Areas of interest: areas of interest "Specialty Commercial Street"
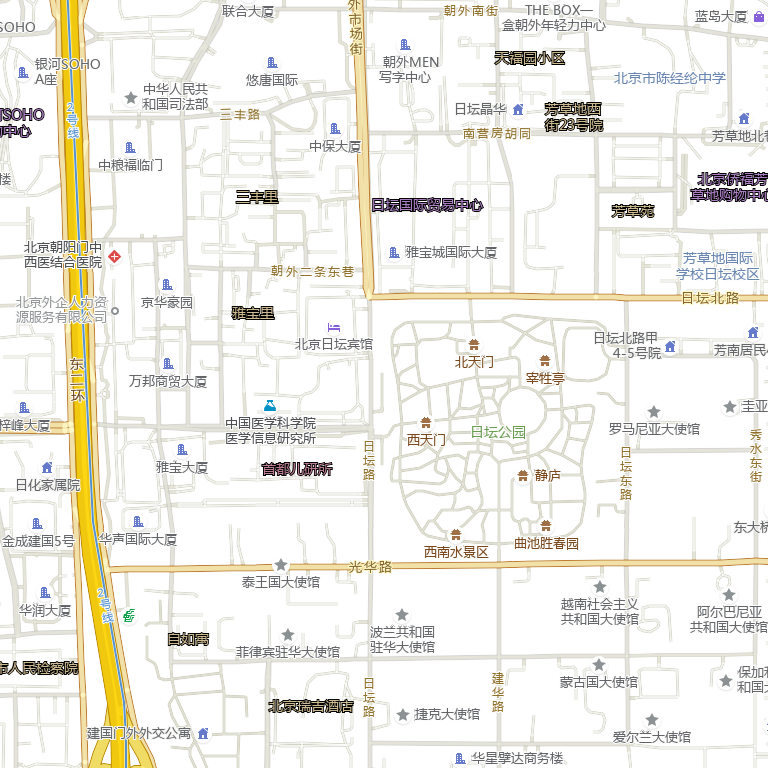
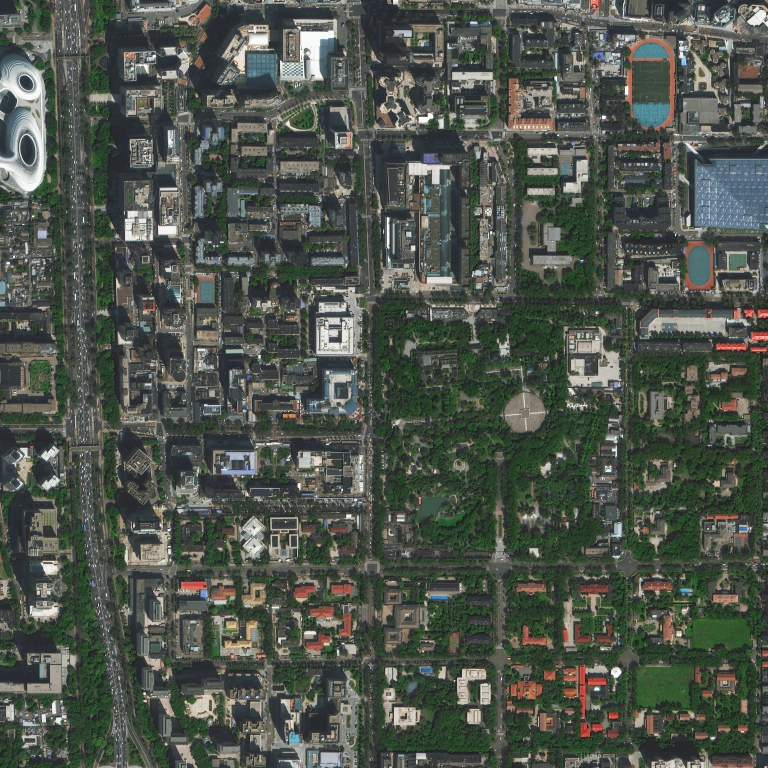